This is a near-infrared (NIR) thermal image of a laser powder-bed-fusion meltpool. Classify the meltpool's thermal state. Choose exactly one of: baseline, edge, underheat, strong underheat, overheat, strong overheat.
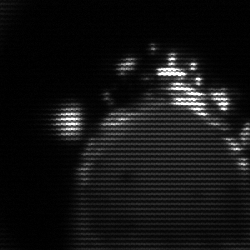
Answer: edge